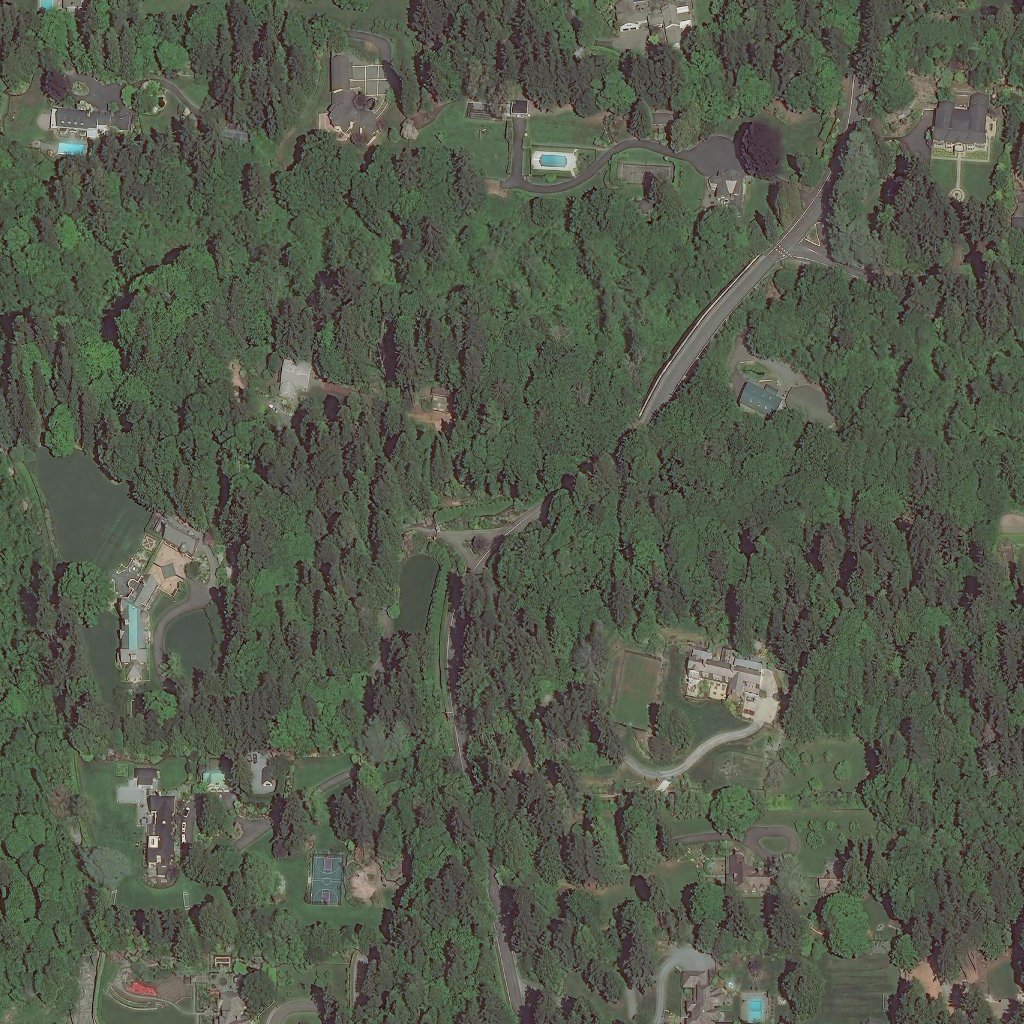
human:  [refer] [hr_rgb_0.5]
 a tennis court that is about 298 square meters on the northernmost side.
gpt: <box>[[59, 15, 65, 18, 0]]</box>